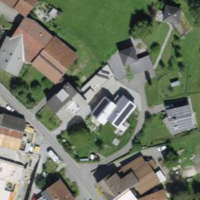
EUNIS habitat code: 54
Species observed at this site:
Salvia glutinosa